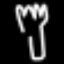
Label: fork